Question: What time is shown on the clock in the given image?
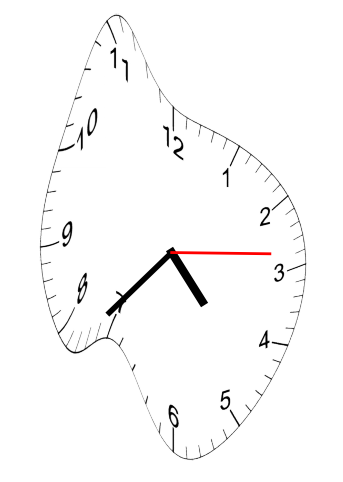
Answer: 04:37:14